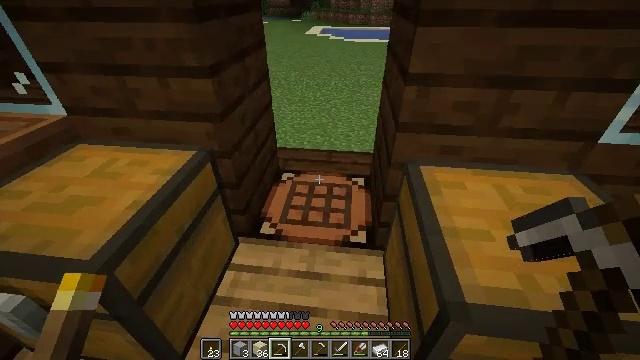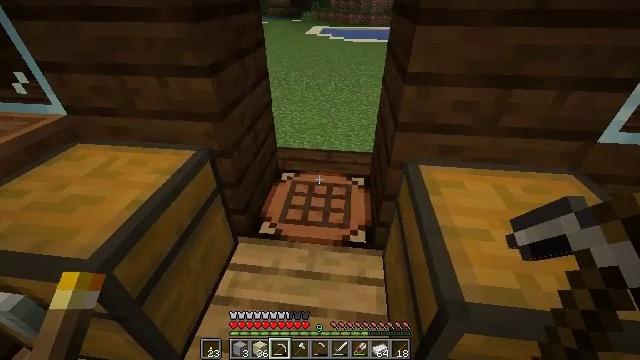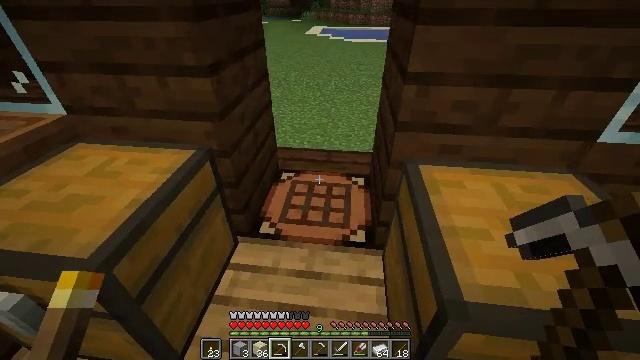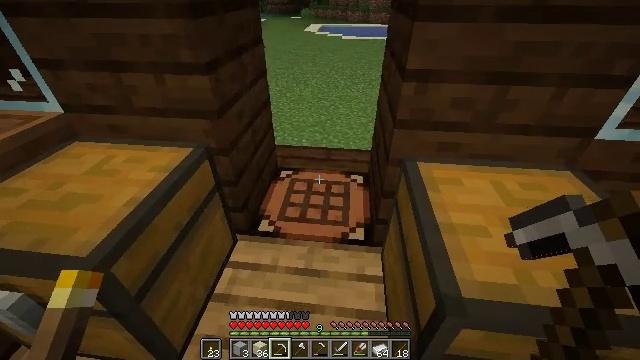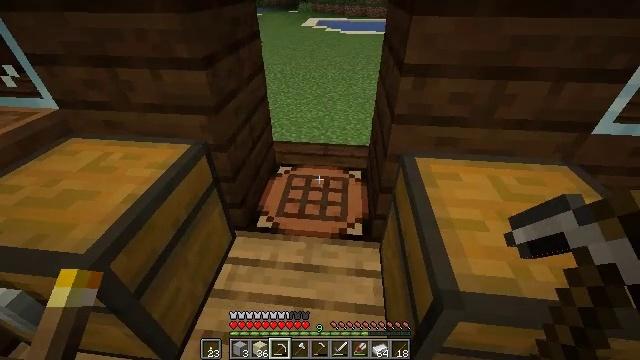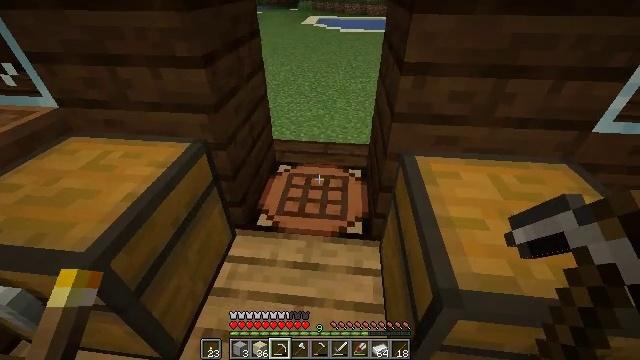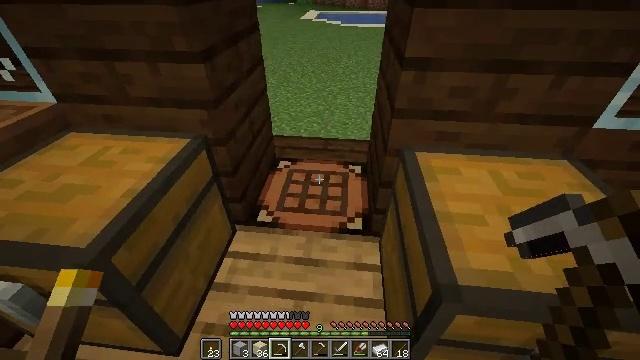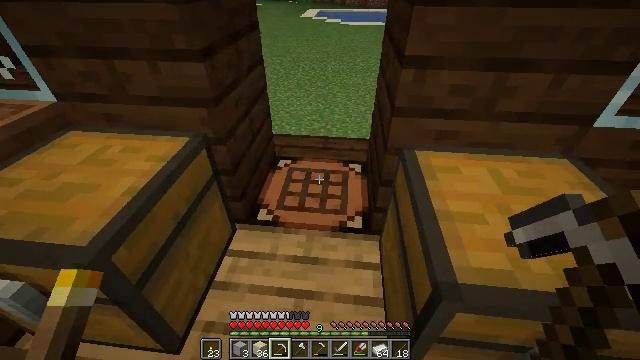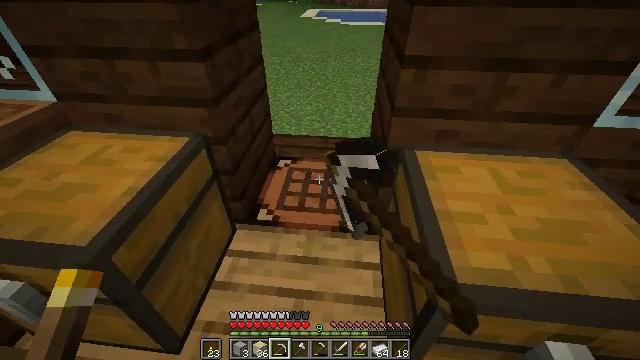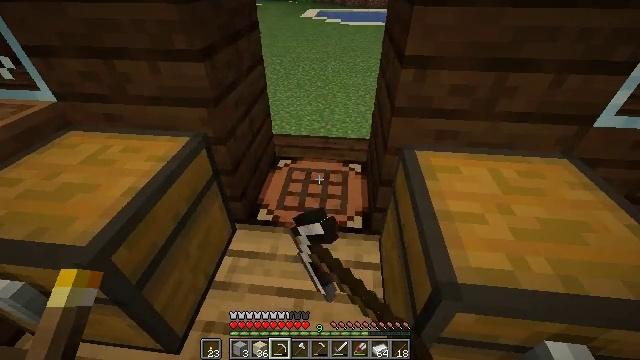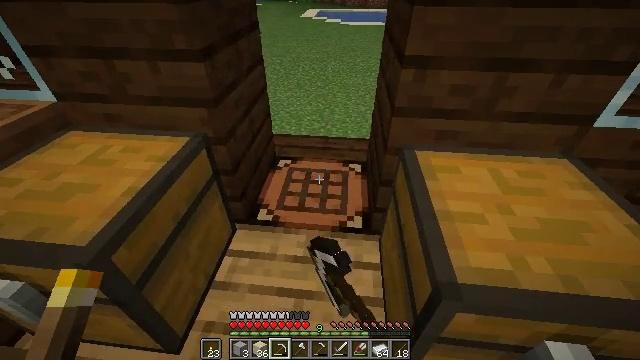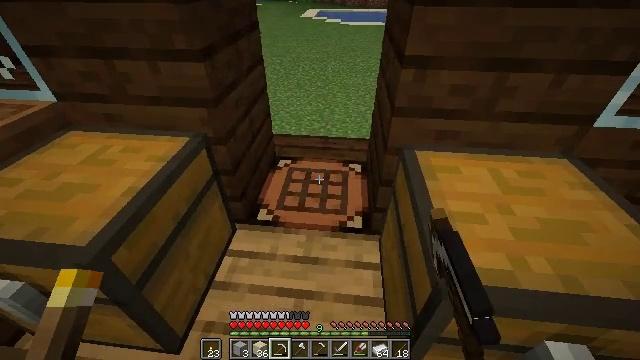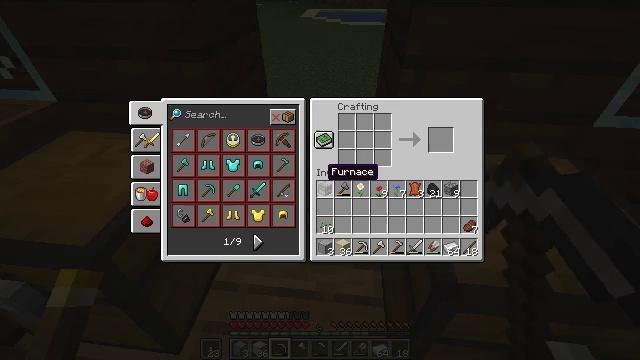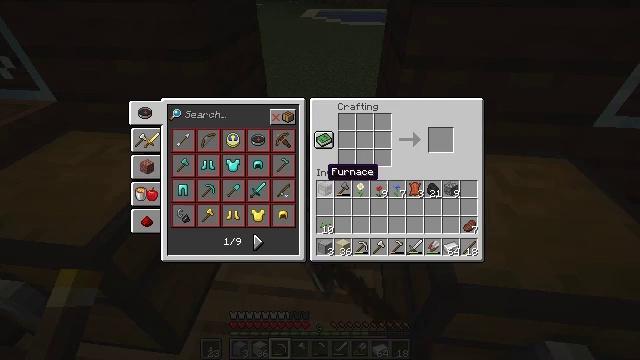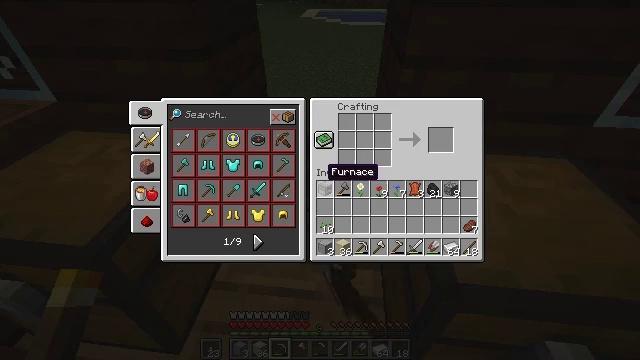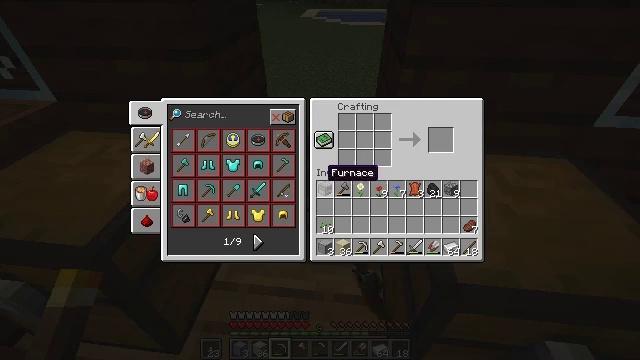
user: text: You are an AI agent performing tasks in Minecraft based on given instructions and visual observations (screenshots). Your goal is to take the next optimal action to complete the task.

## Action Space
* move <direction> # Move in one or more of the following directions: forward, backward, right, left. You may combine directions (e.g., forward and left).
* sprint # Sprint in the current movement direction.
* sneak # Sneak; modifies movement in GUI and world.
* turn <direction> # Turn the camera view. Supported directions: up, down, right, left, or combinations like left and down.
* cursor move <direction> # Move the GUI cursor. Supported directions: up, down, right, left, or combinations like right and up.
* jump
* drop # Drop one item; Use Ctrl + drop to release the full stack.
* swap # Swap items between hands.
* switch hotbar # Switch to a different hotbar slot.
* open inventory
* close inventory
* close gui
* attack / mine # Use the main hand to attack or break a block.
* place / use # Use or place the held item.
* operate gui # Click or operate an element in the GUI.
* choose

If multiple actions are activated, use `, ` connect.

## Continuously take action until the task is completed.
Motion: motion action
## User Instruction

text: Combine a furnace, smooth stone, and iron ingots to craft a blast furnace.
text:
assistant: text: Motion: no_op
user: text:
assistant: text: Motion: no_op
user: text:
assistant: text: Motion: no_op
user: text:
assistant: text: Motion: no_op
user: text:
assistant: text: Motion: no_op
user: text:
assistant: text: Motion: no_op
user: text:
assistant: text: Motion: use / place
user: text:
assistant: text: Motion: use / place
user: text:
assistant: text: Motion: use / place
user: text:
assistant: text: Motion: use / place
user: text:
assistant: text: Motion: use / place
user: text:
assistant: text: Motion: open gui
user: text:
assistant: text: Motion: no_op
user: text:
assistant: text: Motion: no_op
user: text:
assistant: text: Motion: no_op
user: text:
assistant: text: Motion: cursor move right
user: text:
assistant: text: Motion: no_op
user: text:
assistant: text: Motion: no_op
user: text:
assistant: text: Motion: no_op
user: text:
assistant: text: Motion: no_op
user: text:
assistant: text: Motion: no_op
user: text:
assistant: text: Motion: no_op
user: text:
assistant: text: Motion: no_op
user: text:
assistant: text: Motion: no_op
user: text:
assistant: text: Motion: no_op
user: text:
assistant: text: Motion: no_op
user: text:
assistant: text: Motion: no_op
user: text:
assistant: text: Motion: no_op
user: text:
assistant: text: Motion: no_op
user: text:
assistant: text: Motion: no_op